Question: I'm trying to send my binary to Apple (via Application Loader) for App store approval. However, every time I send my .zip file I get the error "application is missing a required architecture. At least one of the following architecture(s) must be present: armv6."
Here are my Build Settings:

My iOS Deployment Target is 4.3.
After making these setting changes I do Product -> Build For -> Archiving. Open the .app file under the Products folder and do the "compress" action to create the .zip file.
When I load said .zip file in Application Loader it still gives me the error. These Architecture settings are for both my Project and my Target.
Any ideas?
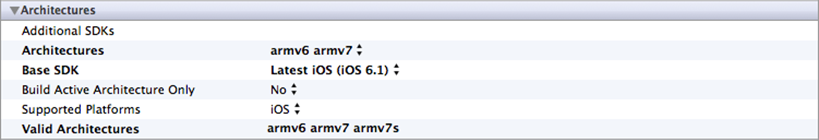
Answer: Xcode 4.* with the iOS 6 SDk does include support voor ARMv6 any more.
So if you want to build against iOS SDK 6.0 you will have to drop support for the ARMv6.